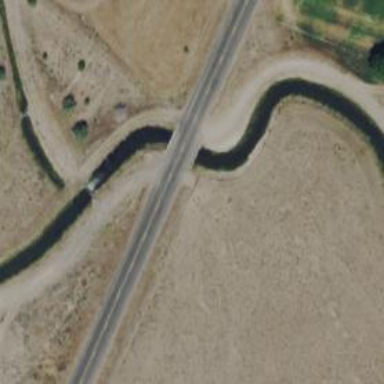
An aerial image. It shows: Canal.